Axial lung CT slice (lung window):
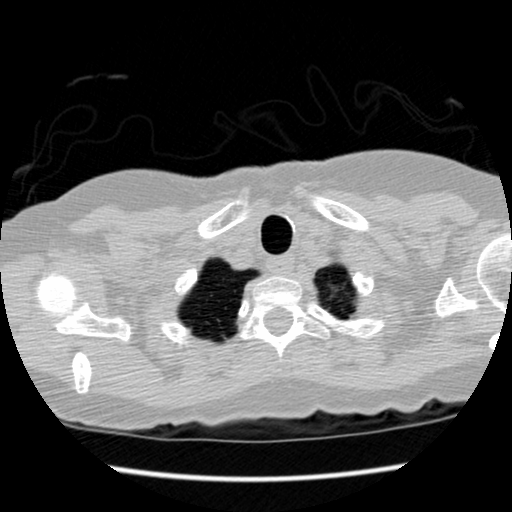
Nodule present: no